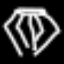
Label: diamond